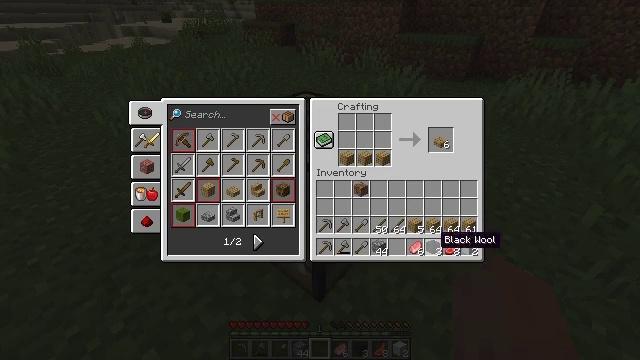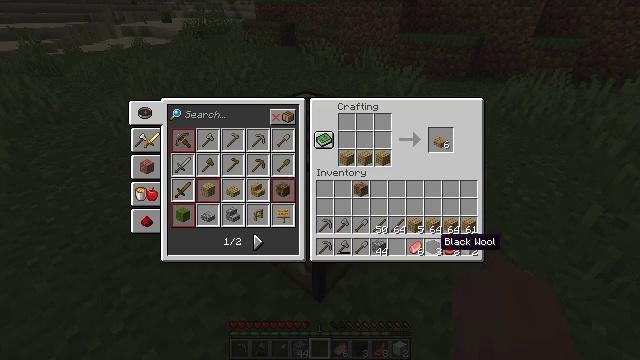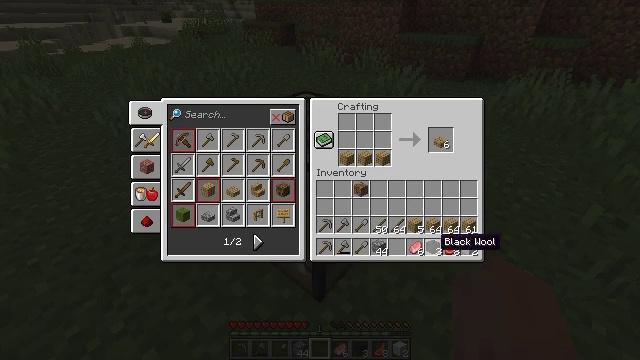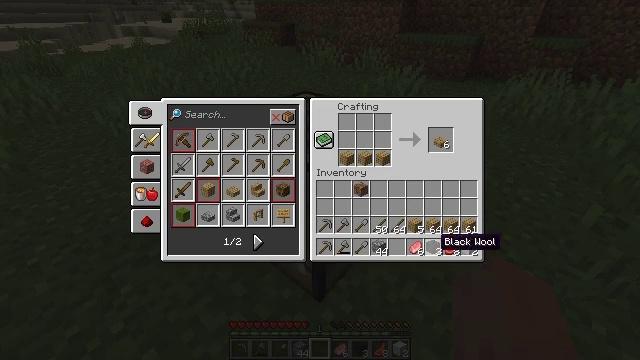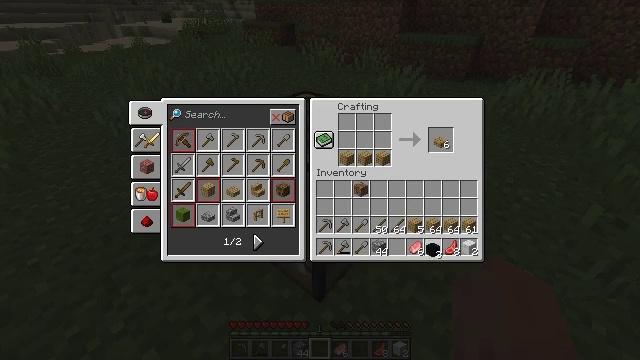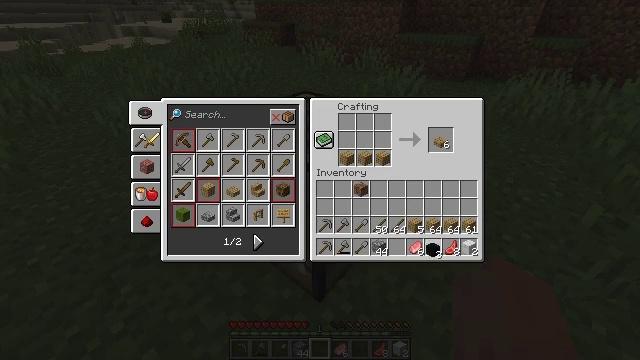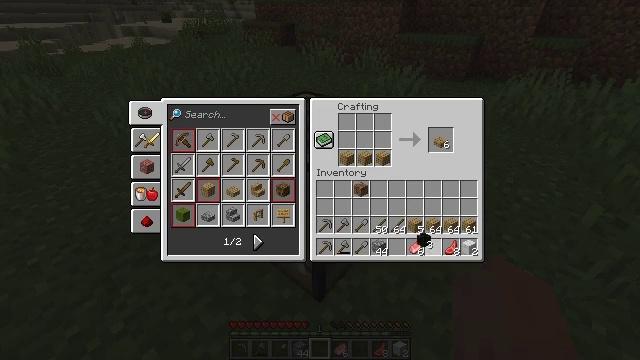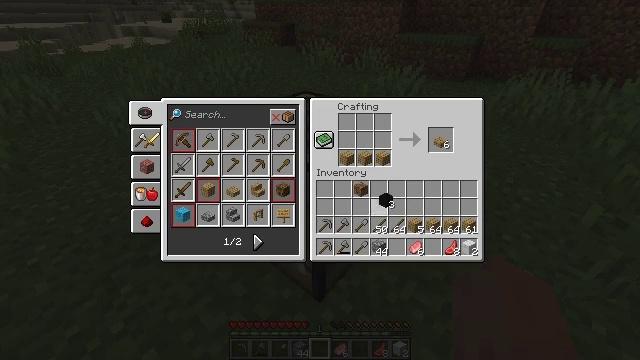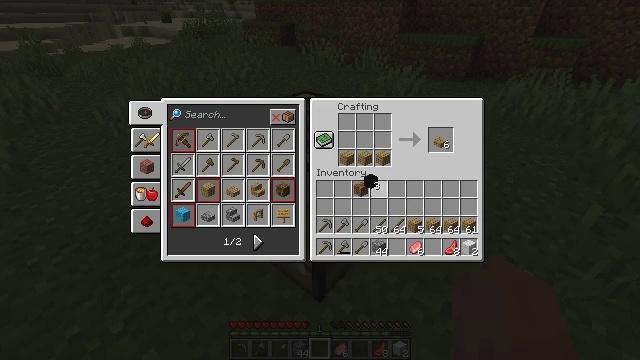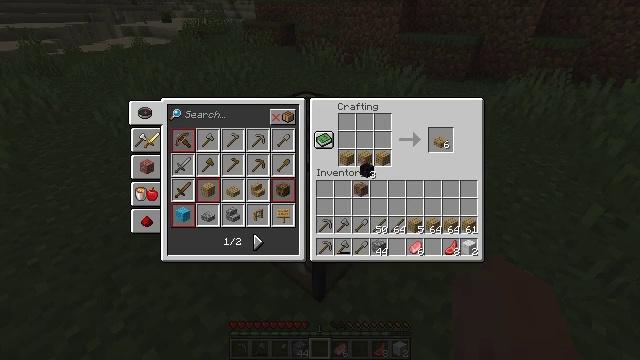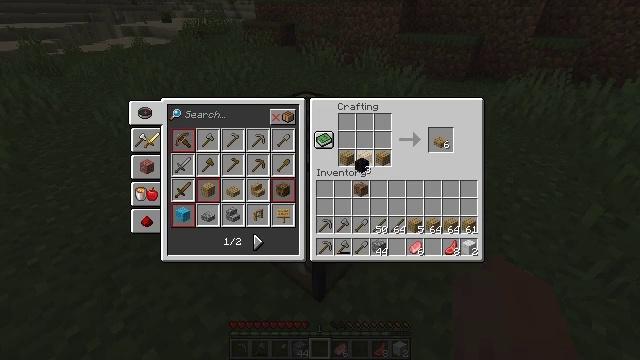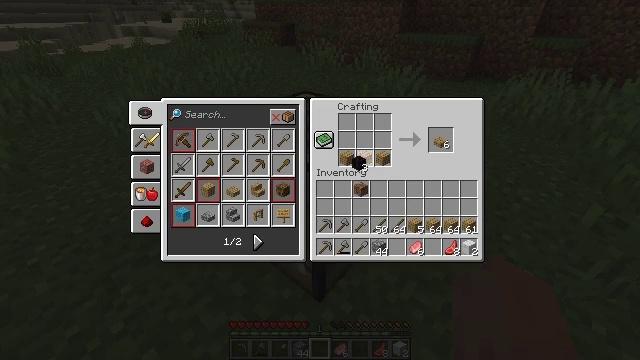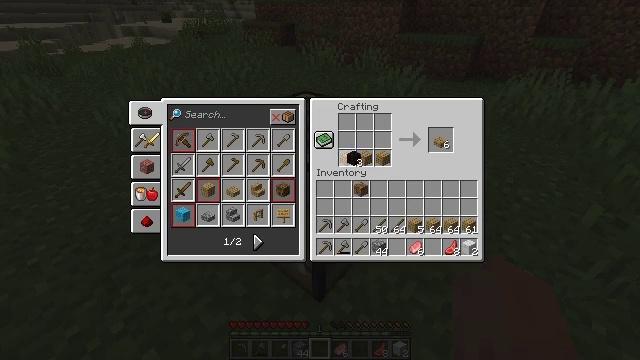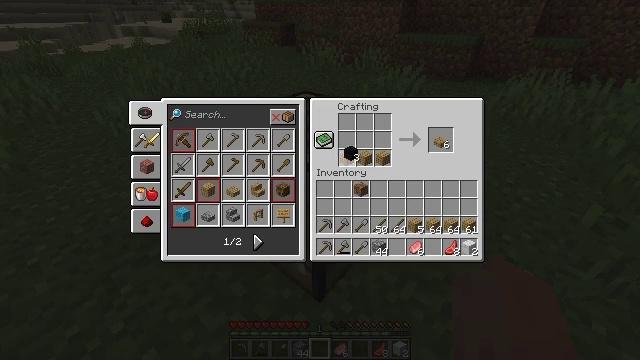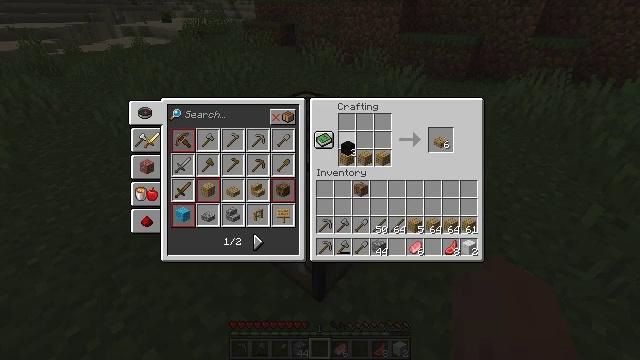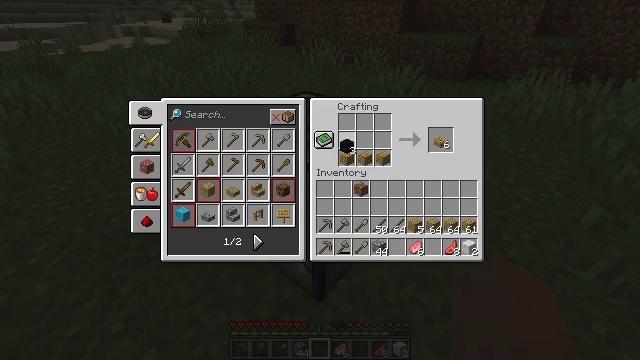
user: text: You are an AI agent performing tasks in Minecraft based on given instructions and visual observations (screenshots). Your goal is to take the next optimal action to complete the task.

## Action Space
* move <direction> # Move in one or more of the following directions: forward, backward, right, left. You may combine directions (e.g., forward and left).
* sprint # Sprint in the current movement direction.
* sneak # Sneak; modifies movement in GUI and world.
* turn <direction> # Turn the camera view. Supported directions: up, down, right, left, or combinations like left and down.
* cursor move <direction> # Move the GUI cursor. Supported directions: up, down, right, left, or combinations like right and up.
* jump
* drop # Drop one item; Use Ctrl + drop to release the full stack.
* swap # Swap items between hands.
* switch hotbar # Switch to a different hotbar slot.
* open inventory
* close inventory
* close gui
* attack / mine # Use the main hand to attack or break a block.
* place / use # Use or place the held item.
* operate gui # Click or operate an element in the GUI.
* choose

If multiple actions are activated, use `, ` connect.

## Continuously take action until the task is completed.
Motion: motion action
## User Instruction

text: Get a black bed by crafting with black wool.
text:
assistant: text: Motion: no_op
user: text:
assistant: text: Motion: no_op
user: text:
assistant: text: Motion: no_op
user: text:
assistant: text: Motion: operate gui
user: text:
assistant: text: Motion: no_op
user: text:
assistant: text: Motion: cursor move left and up
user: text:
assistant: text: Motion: cursor move left and up
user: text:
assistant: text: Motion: cursor move left and up
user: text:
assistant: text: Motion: cursor move up
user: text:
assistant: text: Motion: no_op
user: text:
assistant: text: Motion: no_op
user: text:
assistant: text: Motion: no_op
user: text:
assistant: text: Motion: no_op
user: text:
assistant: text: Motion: no_op
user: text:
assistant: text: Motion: no_op
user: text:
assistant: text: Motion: no_op
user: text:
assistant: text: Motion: no_op
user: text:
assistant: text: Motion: no_op
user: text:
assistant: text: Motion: choose
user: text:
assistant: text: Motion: choose
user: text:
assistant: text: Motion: choose
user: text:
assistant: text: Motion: no_op
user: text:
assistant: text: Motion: cursor move right
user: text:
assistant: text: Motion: no_op
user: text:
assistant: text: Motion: no_op
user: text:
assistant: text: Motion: no_op
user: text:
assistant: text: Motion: no_op
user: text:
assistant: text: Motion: no_op
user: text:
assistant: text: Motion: choose
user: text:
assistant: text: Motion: choose